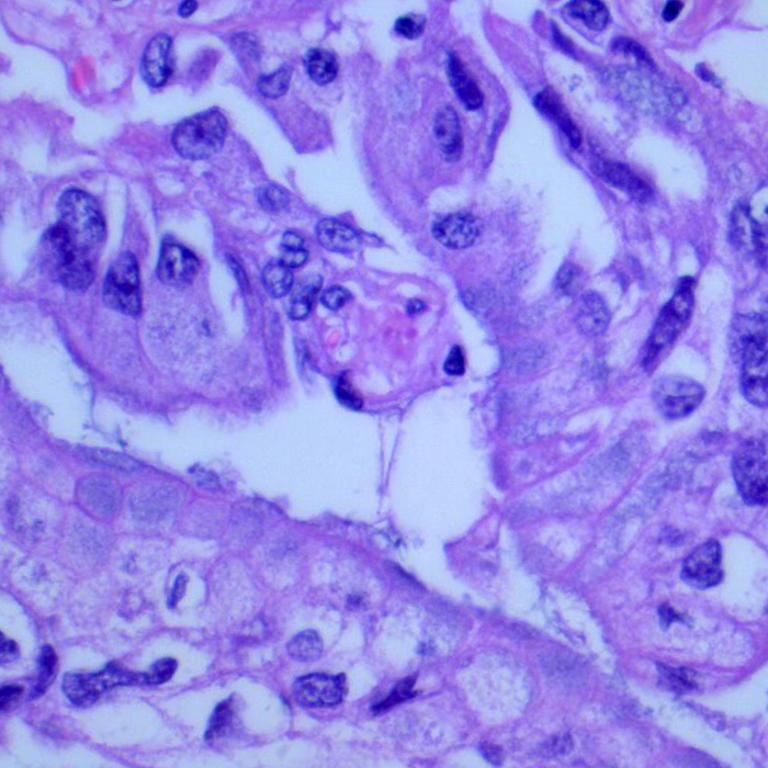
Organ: lung
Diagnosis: adenocarcinomas